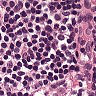
Metastatic tissue present: no